Brain MRI, t2w sequence, axial 2D slice.
Patient: age 22, sex F, weight 78 kg, height 1.78 m
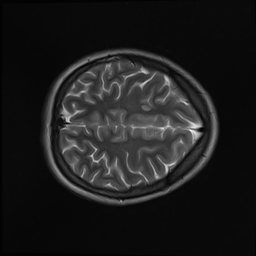